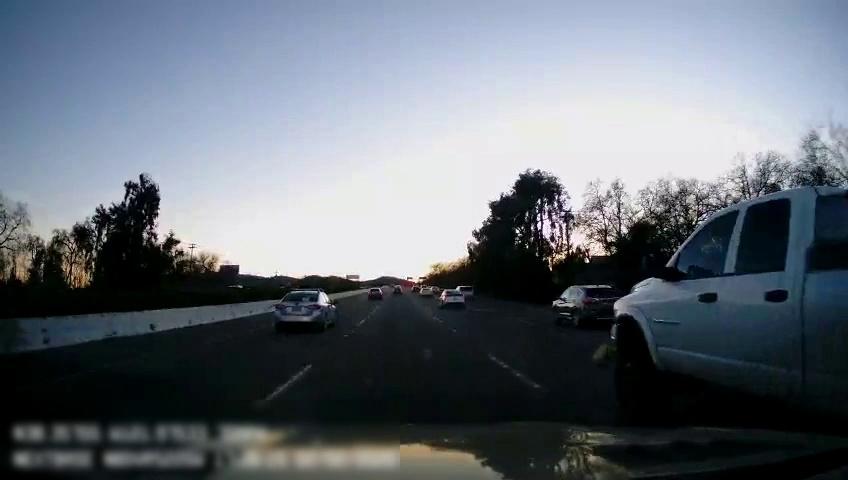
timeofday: Day
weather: Cloudy
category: Drivable Space
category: Vehicles | Truck
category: Vehicles | SUV
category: Vehicles | Car
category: Vehicles | Car
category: Vehicles | Van
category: Vehicles | Car
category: Vehicles | Car
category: Vehicles | Car
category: Lanes | Current Lane
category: Lanes | Current Lane